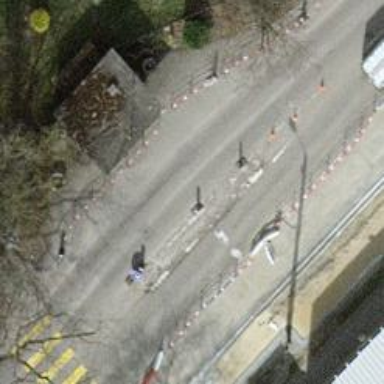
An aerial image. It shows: Secondary road with asphalt surface and sidewalk with asphalt surface.